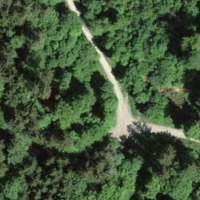
EUNIS habitat code: 44
Species observed at this site:
Tussilago farfara